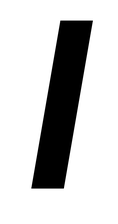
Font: Roboto-Italic_Condensed_ExtraBold_Italic